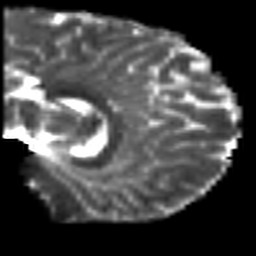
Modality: T2w
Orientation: sagittal
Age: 18
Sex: male
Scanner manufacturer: siemens
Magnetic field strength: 3 T
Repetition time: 7 s
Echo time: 0.0926 s